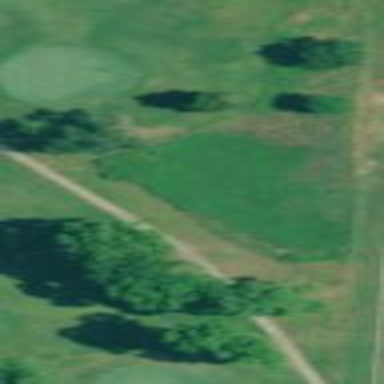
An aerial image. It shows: Area with grass used as rough in golf course.